Question: On a brand new installation of Windows 7 with IIS 7.5 and Visual Studio 2013 Express, IIS and IIS Express seem to hang while serving basic content files.
The content is very simple. It consists of:
- - -
Depending on the size of the file (but not the content), and whether I'm using Local IIS or IIS Express, browsers will freeze while downloading the content files linked to from index.html.

I've made additional screenshots and source code available at <URL>
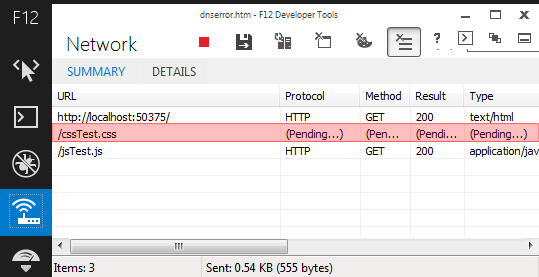
Answer: It turns out this was being caused by  Compression.
In IIS, if I turned off compression, the error would cease to occur.